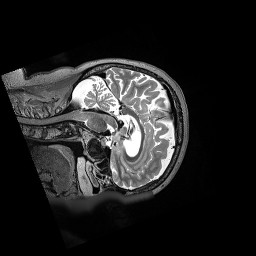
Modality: T2w
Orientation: sagittal
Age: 60
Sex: male